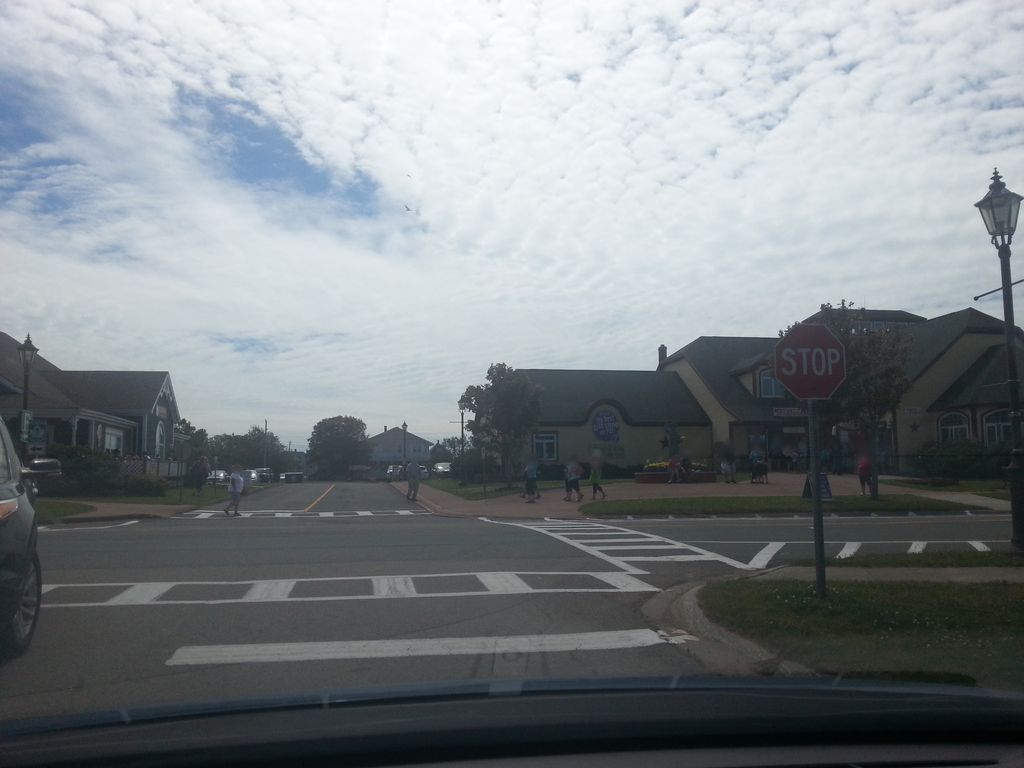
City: charlottetown